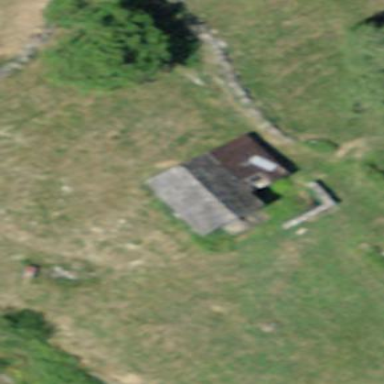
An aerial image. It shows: Cabin.